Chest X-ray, PA view. Patient: 71 years old, sex F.
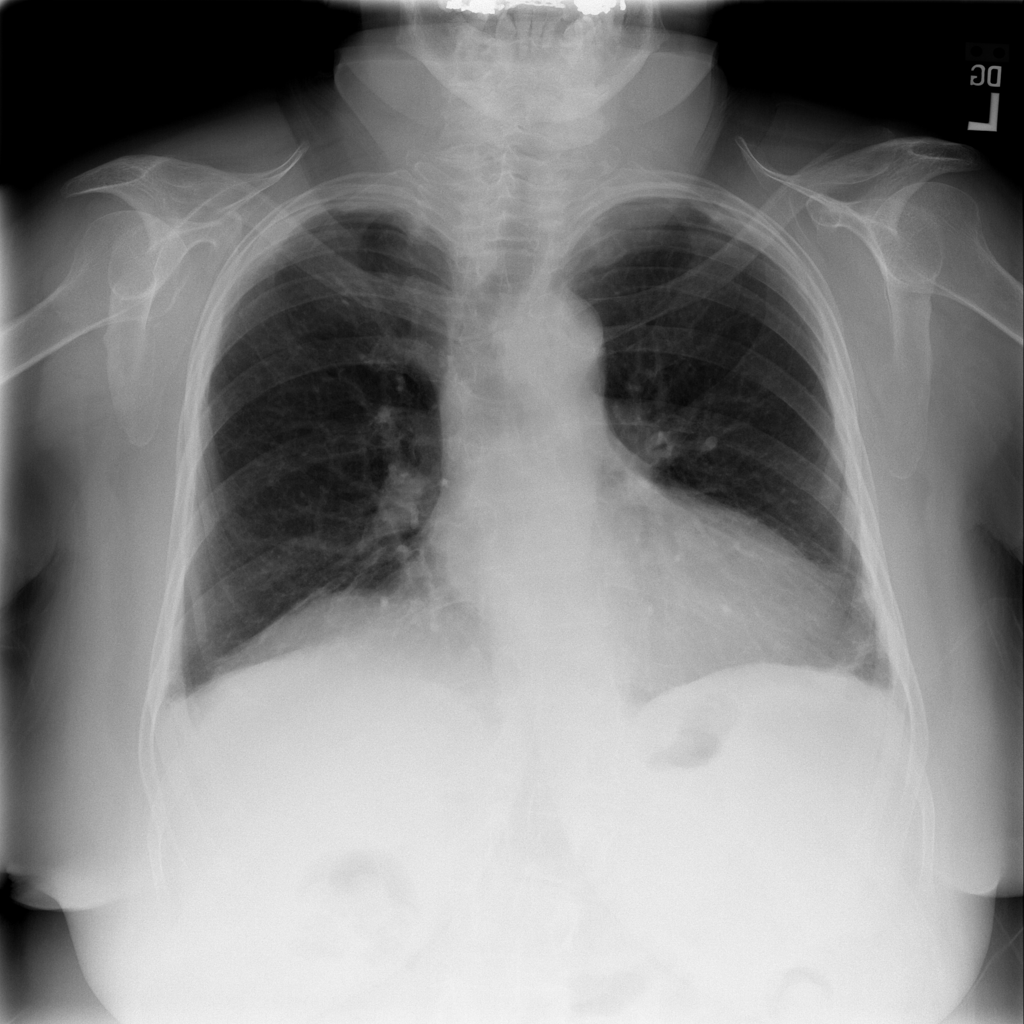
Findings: Cardiomegaly, Emphysema